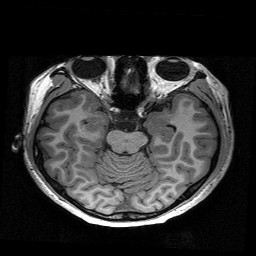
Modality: T1w
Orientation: coronal